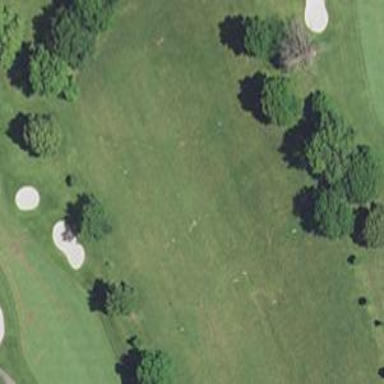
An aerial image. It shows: Driving range for golf on grass.